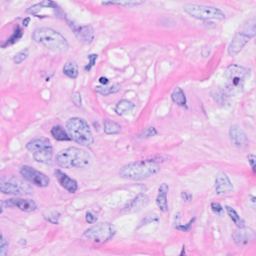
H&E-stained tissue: Breast